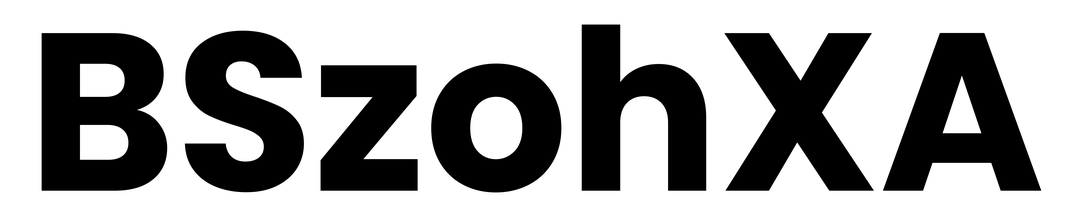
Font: Poppins-Bold